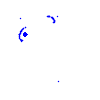
Particle: electron